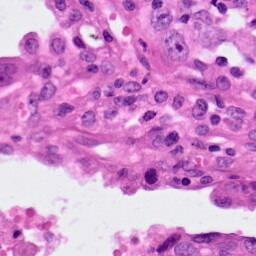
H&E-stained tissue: Lung